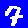
Digit: 7